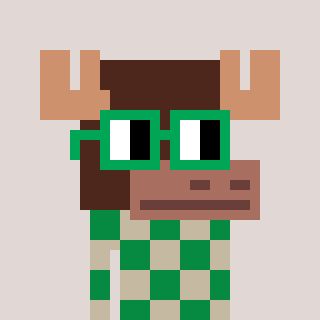
a pixel art character with square green glasses, a moose-shaped head and a bege-colored body on a warm background